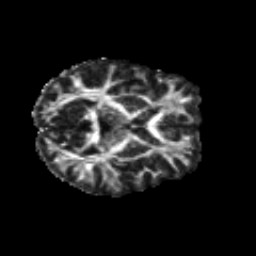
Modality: FA
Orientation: axial
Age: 27
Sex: female
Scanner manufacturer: siemens
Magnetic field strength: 3 T
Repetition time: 8.8 s
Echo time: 0.085 s